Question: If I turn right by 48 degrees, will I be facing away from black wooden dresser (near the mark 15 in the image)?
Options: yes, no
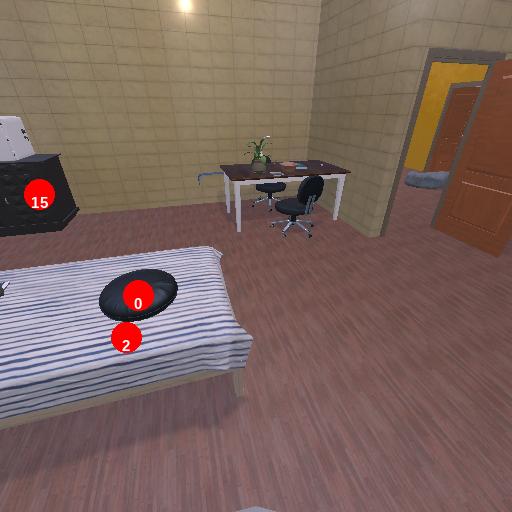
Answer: yes